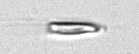
Label: Chrysochromulina